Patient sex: M
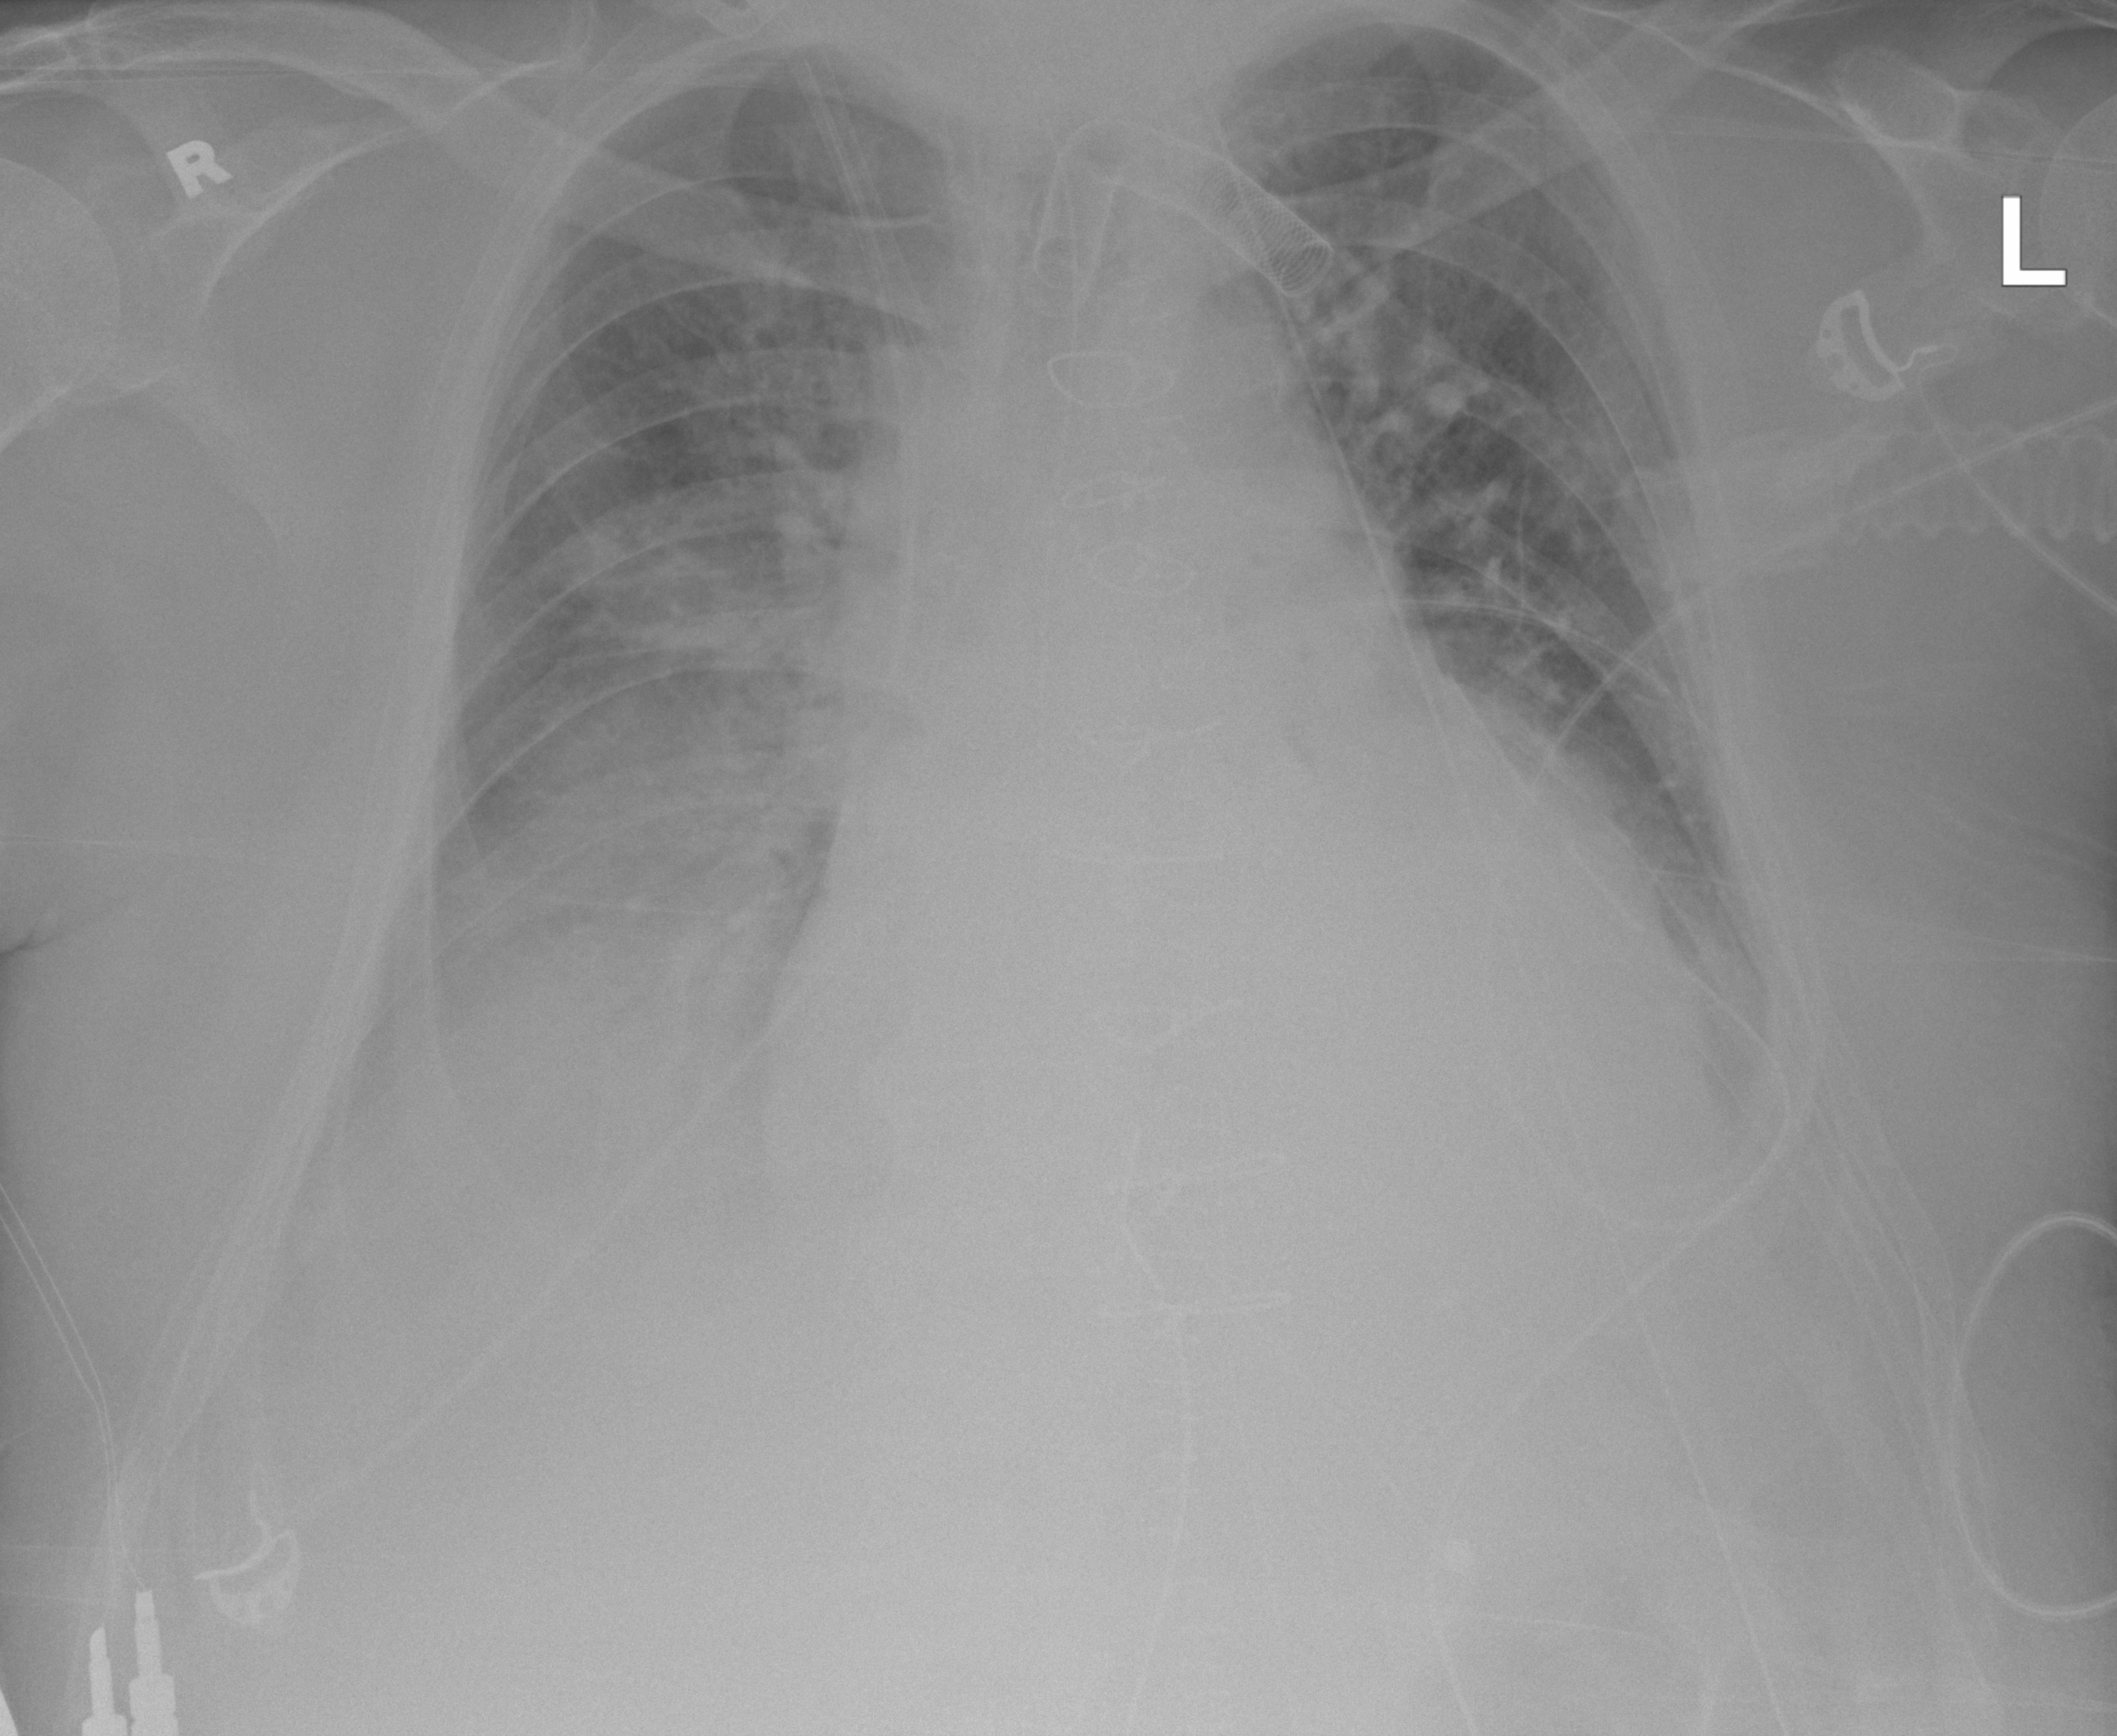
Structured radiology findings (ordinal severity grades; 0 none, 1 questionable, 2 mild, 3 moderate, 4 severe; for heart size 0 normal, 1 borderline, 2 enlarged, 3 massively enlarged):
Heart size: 2
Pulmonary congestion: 2
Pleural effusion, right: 3
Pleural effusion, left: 2
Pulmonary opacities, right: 1
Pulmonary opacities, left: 1
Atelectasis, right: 2
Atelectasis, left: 2